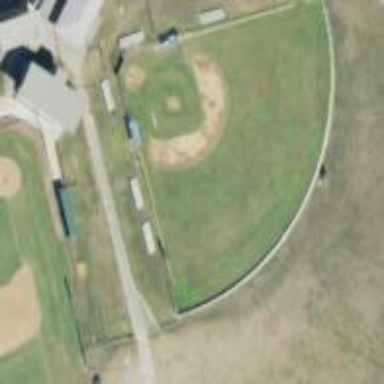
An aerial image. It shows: Baseball pitch for leisure land.